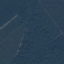
Label: Forest